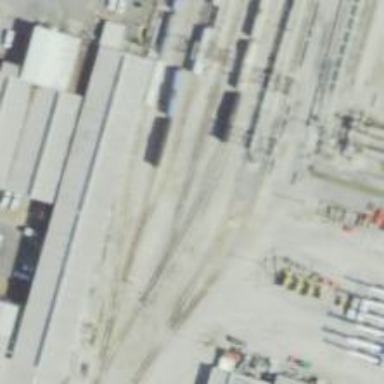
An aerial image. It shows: Rail spur service.